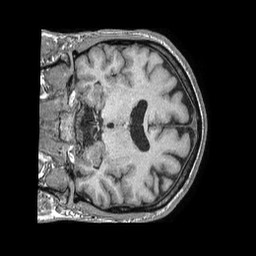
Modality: T1w
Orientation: coronal
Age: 42
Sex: male
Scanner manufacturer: philips
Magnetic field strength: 1.5 T
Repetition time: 0.007648 s
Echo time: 0.003508 s